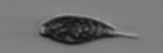
Label: Euglena